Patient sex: M
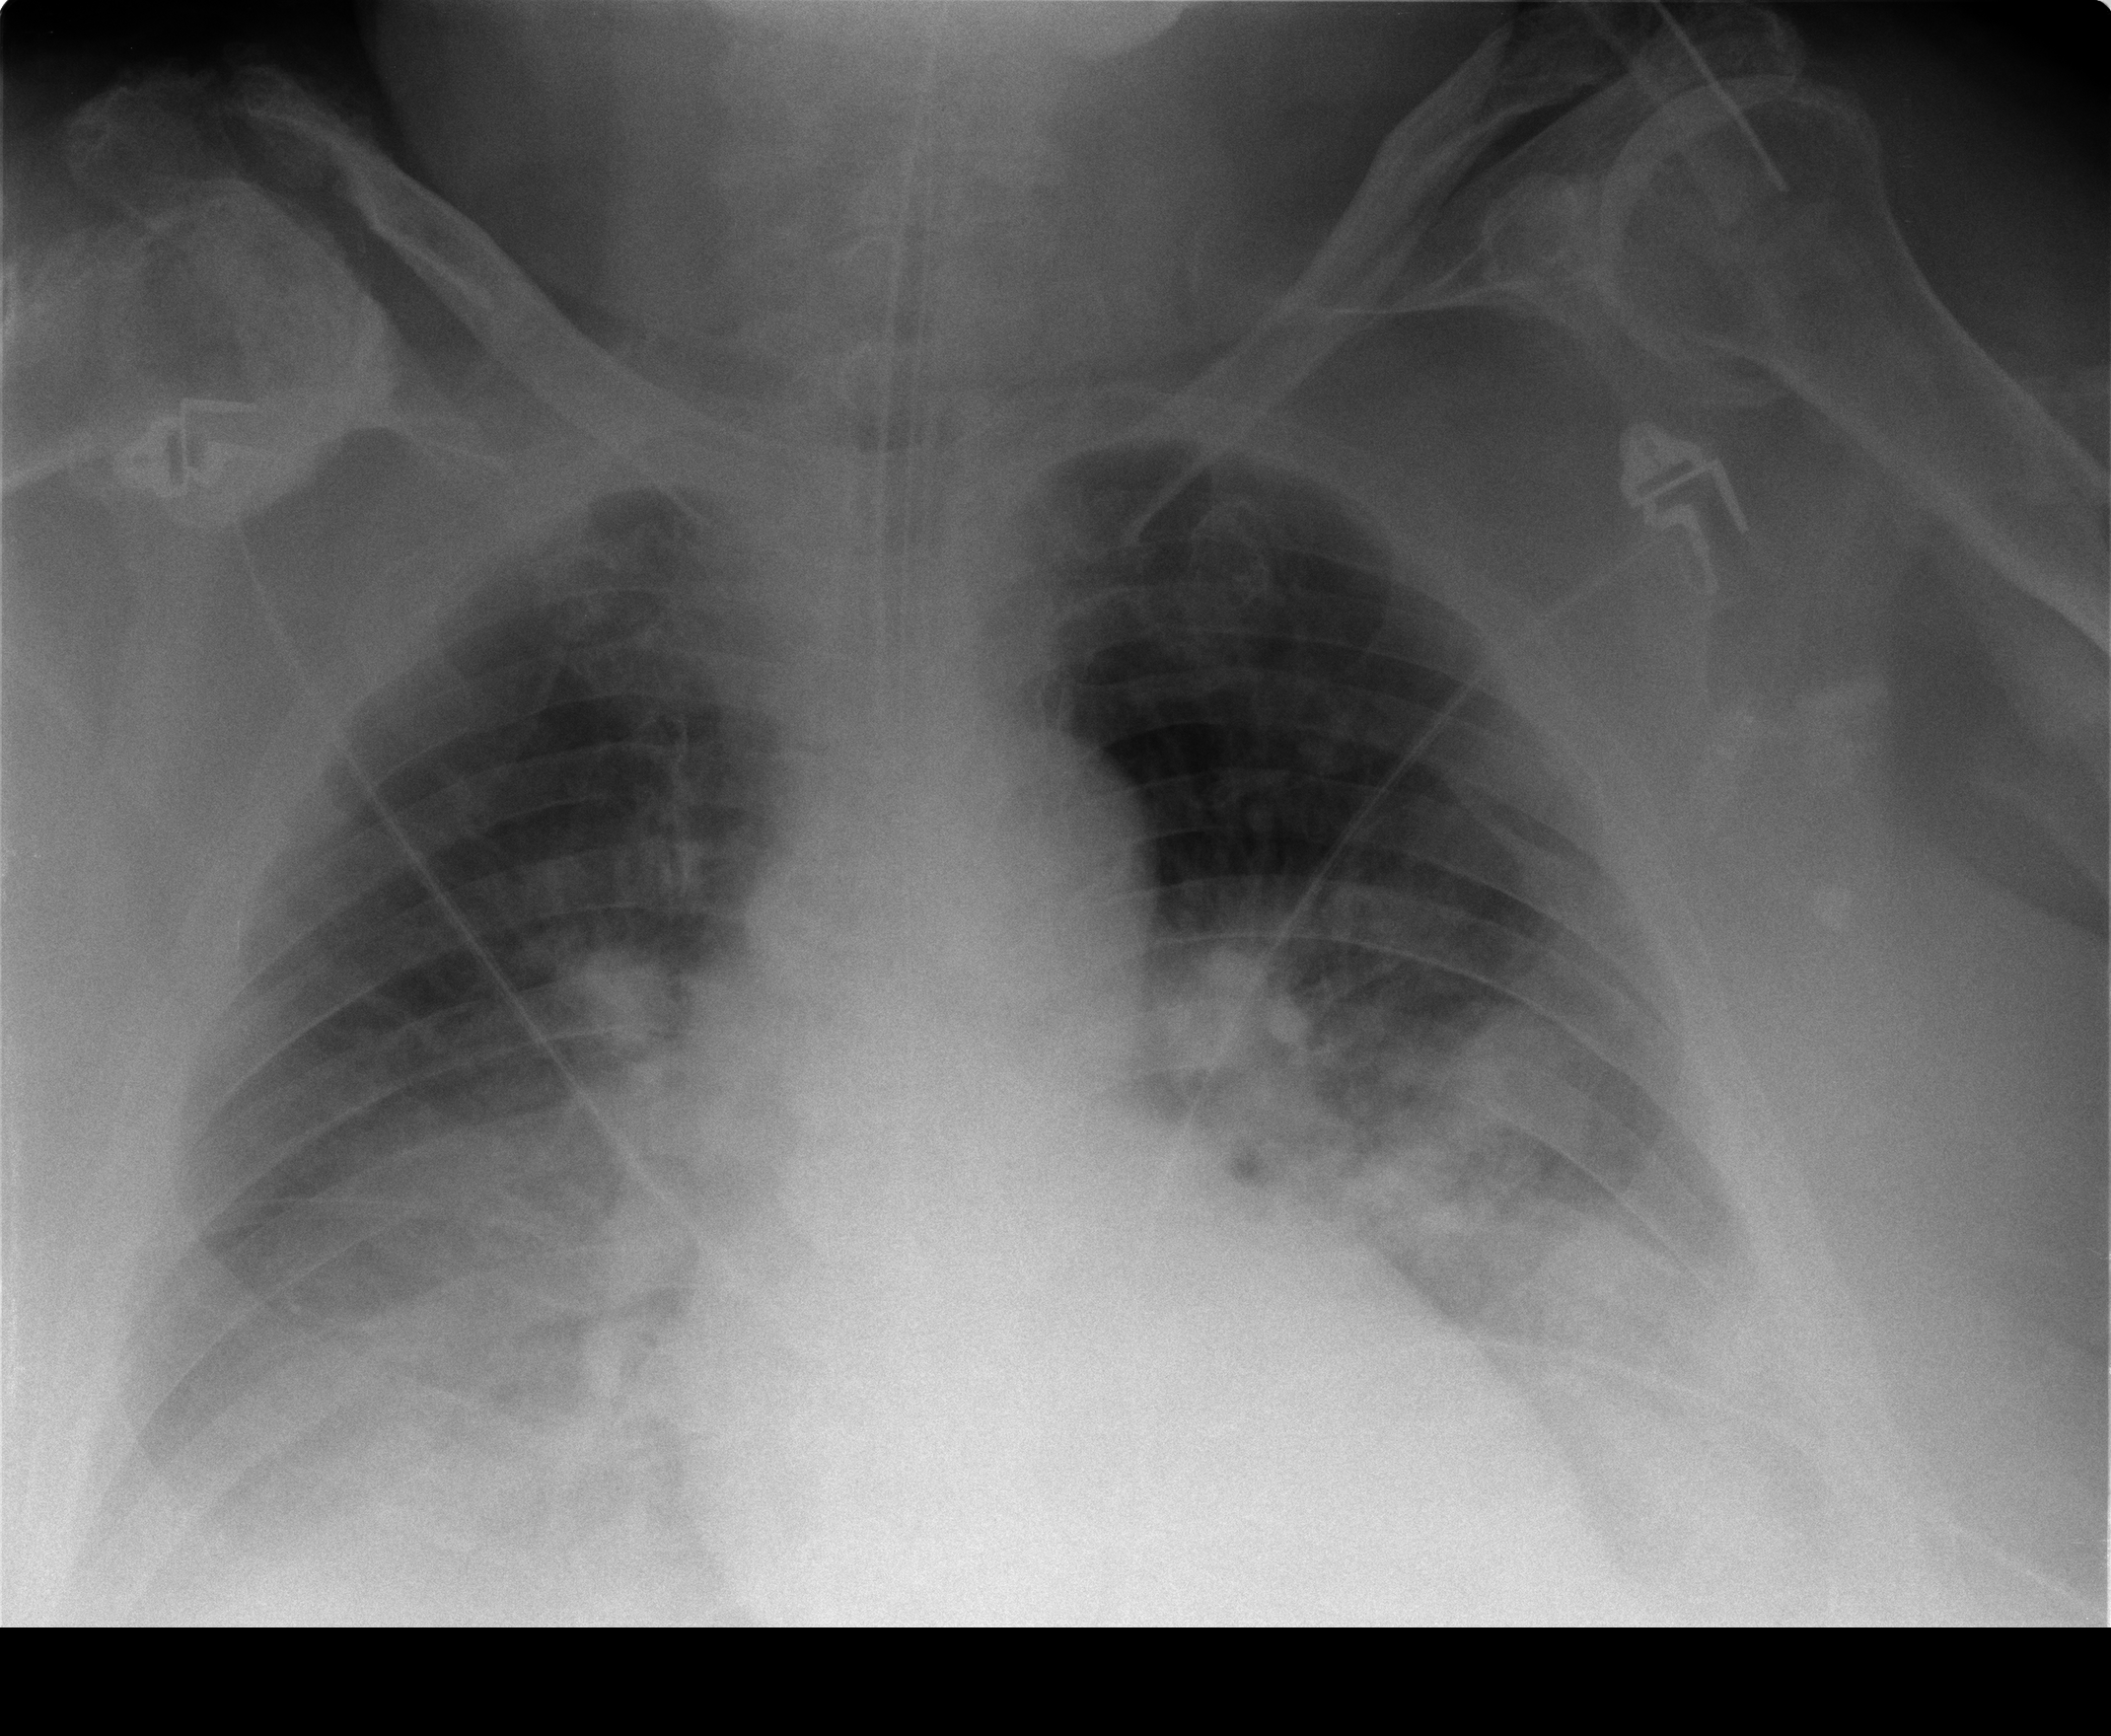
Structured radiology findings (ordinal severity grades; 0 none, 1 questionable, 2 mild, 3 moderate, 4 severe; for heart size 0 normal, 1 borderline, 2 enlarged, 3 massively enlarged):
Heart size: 2
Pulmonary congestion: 3
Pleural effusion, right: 3
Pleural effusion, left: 3
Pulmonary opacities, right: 2
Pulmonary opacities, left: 2
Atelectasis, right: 2
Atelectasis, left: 2